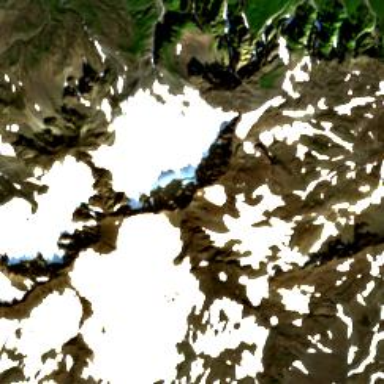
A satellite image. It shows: Mountain glacier.